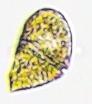
Label: Akashiwo